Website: lowes
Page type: stored-credit-cards
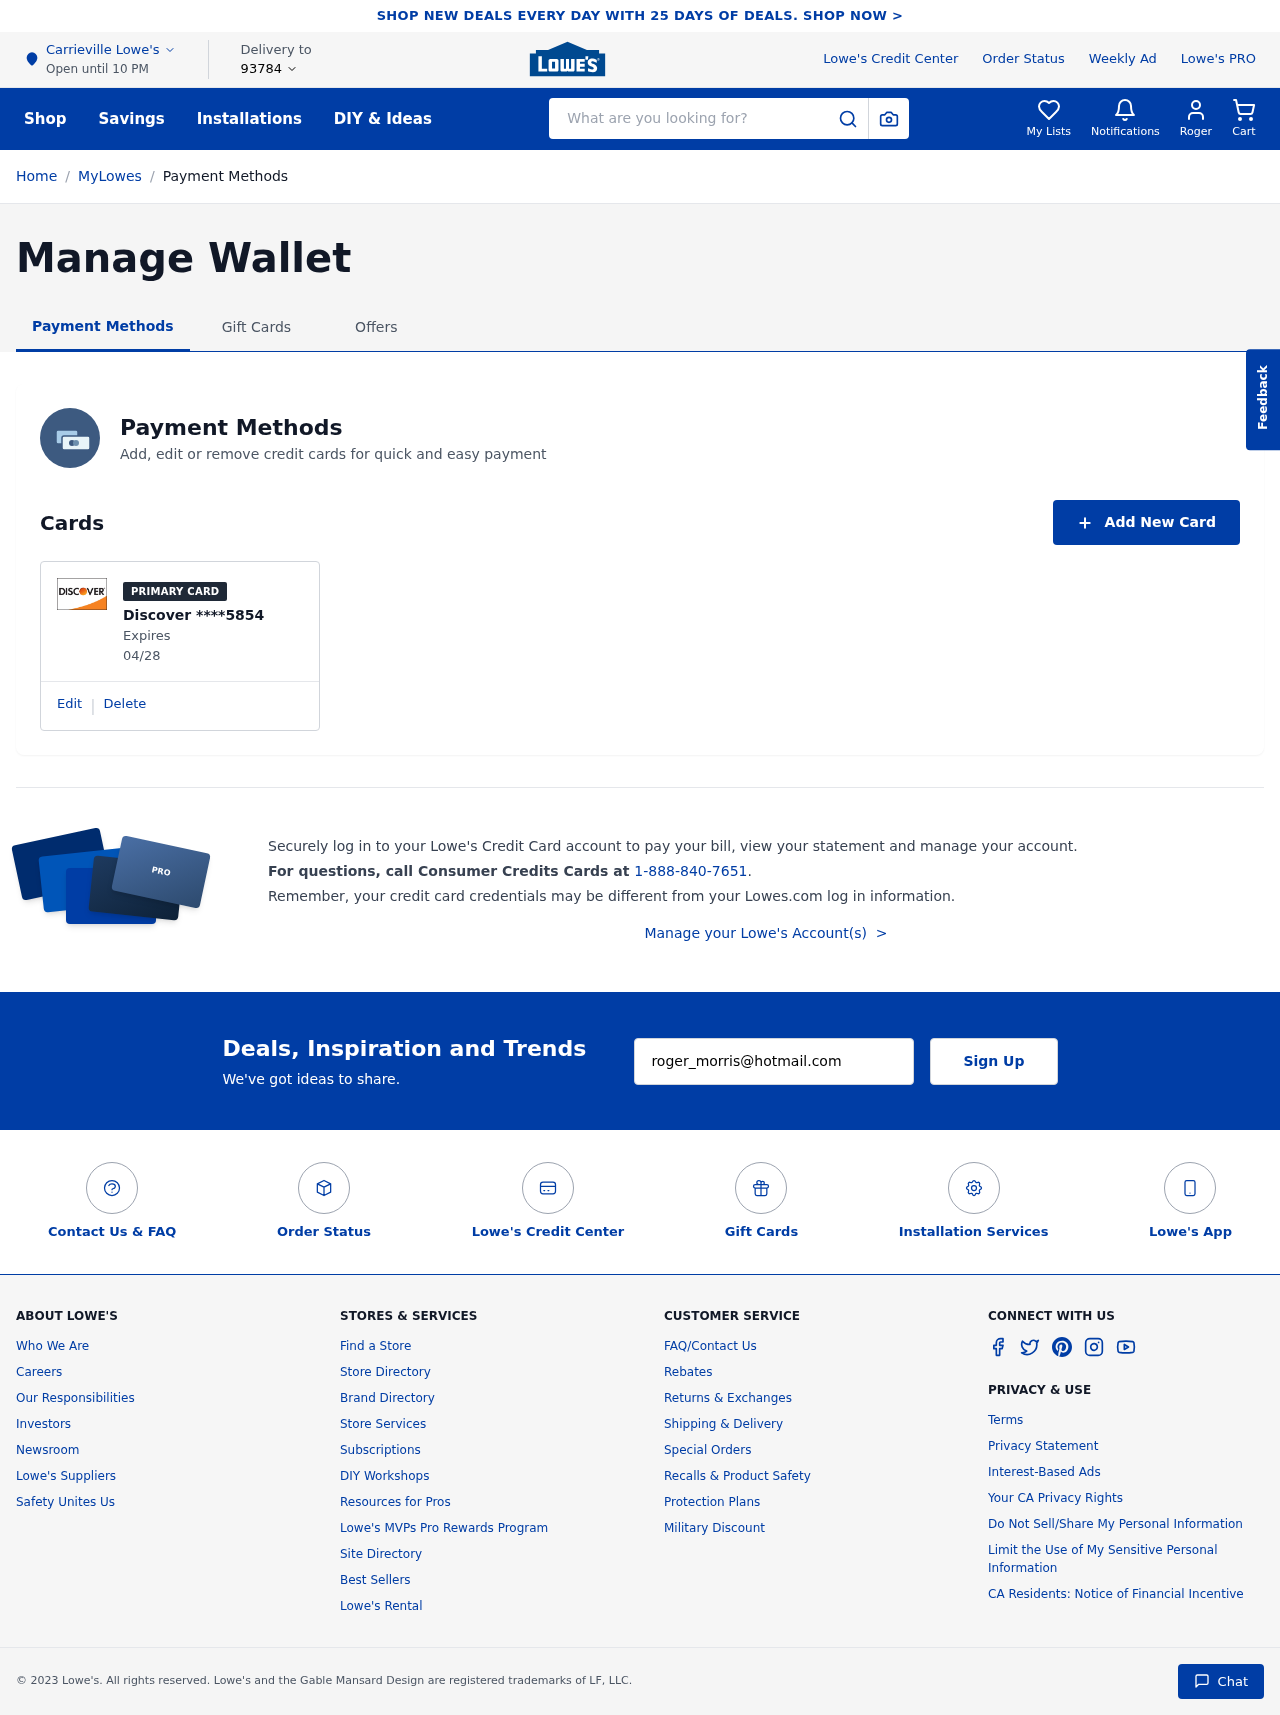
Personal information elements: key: PII_CARD_EXPIRY
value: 04/28
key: PII_CARD_LAST4
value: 5854
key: PII_CARD_TYPE
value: Discover
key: PII_CITY
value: Carrieville
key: PII_EMAIL
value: roger_morris@hotmail.com
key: PII_FIRSTNAME
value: Roger
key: PII_POSTCODE
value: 93784
Search elements: key: HEADER_SEARCH
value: What are you looking for?